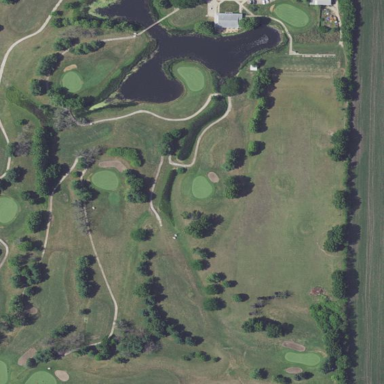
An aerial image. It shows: Golf course surrounded by greenery.